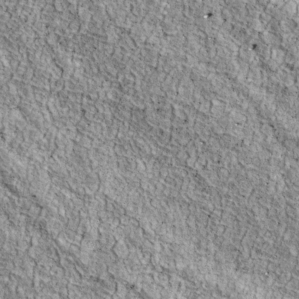
Label: non_frost